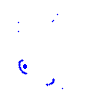
Particle: kaon